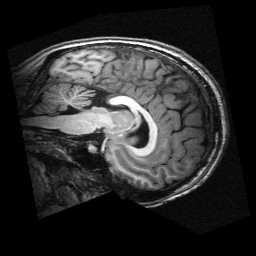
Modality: T1w
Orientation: sagittal
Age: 19
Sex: female